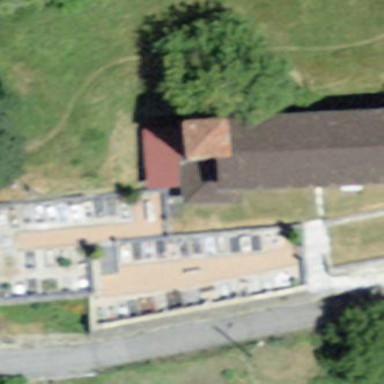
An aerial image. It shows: Cemetery.